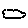
Label: cloud